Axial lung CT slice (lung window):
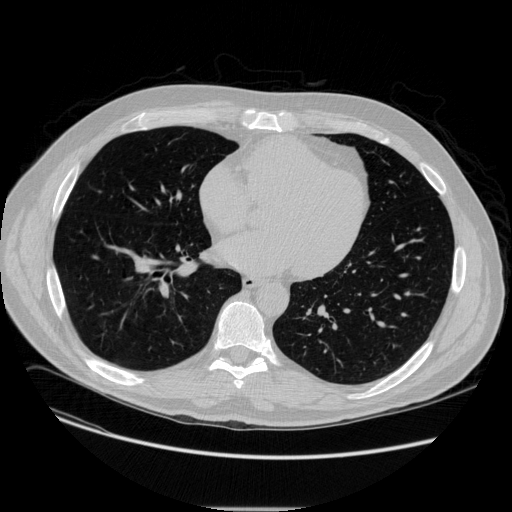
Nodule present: no